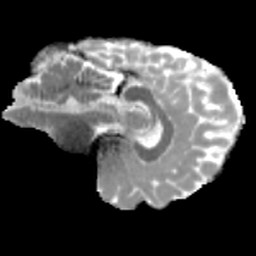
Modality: MD
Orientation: sagittal
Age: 23
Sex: female
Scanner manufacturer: siemens
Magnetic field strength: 3 T
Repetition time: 3.5 s
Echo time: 0.086 s